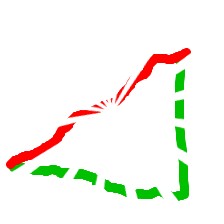
Shape: triangle